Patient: sex M, age 79
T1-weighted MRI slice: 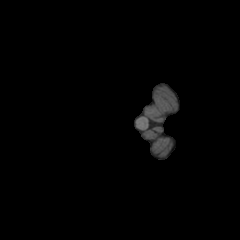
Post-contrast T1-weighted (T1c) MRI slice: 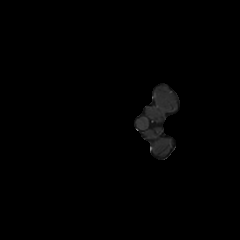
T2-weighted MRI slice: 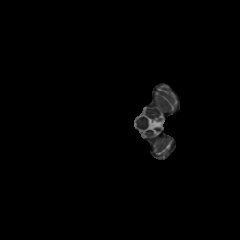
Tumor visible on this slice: no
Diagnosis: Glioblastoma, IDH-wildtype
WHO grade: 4